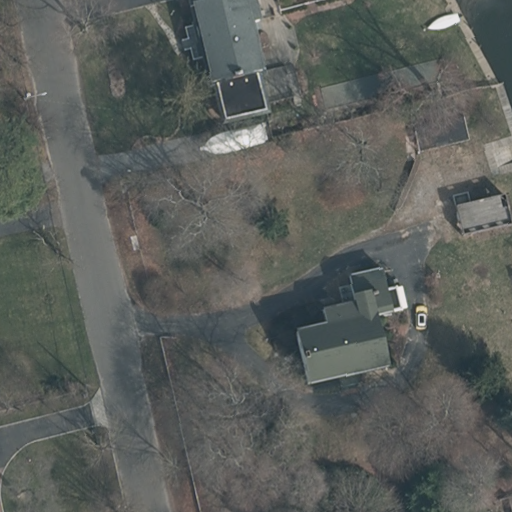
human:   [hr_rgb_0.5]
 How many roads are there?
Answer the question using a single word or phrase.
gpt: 1

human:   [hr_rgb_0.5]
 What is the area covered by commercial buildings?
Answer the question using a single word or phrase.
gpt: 0m2

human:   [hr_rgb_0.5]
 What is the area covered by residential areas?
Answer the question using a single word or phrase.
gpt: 10595m2

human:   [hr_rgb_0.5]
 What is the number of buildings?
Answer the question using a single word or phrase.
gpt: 4

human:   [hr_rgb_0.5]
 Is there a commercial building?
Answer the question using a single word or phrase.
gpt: no

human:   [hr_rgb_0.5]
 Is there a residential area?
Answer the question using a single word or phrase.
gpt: yes

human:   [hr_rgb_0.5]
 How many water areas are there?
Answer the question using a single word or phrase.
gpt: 1

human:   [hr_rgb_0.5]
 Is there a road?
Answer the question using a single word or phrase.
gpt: yes

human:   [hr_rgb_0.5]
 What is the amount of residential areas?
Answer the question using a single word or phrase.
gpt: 1

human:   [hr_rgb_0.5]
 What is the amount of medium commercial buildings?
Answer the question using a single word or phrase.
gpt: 0

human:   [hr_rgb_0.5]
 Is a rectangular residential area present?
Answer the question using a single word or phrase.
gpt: yes

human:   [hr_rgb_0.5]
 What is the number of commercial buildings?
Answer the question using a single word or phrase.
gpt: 0

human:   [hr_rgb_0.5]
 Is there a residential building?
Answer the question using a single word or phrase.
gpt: yes

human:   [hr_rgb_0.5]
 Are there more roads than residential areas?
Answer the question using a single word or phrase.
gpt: no

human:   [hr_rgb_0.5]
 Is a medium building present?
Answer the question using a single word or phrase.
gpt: yes

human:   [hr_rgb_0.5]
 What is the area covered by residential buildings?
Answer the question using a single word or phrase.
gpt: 601m2

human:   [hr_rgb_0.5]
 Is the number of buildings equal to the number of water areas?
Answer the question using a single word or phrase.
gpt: no

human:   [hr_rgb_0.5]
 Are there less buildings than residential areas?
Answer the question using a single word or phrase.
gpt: no

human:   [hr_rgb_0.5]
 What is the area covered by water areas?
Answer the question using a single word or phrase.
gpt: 28m2

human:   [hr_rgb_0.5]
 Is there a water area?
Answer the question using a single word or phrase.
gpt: yes

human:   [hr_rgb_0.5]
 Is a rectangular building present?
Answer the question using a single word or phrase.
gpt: yes

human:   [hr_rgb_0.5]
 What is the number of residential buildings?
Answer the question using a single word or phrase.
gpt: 2

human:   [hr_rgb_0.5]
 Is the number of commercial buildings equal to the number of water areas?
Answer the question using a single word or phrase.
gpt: no

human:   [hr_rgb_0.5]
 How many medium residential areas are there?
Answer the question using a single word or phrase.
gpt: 0

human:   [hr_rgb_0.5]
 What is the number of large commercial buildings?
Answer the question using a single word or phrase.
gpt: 0

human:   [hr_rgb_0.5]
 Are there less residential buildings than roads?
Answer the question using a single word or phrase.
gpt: no

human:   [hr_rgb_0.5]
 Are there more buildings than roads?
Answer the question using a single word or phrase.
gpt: yes

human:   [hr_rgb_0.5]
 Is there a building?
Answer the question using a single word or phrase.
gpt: yes

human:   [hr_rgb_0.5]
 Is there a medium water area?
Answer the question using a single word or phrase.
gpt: no

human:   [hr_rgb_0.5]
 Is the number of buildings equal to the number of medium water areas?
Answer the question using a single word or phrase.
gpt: no

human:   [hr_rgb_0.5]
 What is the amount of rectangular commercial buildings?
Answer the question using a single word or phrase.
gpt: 0

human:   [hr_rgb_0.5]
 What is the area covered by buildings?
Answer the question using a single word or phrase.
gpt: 753m2

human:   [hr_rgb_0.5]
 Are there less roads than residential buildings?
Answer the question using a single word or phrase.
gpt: yes

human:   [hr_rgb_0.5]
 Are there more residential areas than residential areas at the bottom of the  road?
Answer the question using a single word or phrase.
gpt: no

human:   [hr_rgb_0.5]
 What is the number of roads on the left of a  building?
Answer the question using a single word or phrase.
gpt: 1

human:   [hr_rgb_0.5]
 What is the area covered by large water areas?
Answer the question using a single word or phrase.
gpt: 0m2

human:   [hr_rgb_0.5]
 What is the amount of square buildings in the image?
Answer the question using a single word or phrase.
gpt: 0

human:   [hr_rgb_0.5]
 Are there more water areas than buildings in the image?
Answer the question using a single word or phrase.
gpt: no

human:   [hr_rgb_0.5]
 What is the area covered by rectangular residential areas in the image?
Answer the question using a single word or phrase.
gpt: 10595m2

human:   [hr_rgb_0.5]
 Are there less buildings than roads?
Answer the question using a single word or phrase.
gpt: no

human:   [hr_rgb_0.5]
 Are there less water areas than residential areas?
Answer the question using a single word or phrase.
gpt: no

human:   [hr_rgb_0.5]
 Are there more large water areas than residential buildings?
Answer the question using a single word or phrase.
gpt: no

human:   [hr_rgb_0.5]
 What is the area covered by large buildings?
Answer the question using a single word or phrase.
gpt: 0m2

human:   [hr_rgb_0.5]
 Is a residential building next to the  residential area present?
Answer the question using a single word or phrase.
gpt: yes

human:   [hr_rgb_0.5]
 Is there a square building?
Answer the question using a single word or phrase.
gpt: no

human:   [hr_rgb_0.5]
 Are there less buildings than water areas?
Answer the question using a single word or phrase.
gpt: no

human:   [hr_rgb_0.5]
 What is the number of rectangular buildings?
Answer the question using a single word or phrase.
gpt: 1

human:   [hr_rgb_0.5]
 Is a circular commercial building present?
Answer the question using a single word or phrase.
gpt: no

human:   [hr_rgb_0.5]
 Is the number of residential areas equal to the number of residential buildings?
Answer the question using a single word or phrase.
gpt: no

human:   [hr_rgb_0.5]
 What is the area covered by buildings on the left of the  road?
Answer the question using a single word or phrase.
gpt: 0m2

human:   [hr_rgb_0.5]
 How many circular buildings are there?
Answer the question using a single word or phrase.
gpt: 0

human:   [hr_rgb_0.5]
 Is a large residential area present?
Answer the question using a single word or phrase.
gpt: yes

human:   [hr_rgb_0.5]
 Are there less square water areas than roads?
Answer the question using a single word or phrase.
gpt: yes

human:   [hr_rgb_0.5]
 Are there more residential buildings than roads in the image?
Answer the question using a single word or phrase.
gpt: yes

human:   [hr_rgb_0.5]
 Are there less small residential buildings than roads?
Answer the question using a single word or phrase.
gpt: yes

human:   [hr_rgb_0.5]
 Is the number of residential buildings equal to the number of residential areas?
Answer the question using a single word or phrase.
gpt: no

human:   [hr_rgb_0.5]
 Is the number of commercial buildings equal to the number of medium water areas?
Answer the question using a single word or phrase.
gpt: yes

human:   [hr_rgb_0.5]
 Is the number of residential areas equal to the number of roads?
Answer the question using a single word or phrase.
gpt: yes

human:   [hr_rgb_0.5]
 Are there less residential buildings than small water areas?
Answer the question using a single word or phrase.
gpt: no

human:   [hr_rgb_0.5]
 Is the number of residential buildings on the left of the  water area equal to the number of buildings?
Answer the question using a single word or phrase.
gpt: no

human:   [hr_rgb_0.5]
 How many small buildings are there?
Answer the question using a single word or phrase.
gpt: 2

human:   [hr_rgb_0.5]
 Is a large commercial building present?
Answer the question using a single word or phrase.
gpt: no

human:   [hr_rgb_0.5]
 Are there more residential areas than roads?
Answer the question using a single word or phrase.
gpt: no

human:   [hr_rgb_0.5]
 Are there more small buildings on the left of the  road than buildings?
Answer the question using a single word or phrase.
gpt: no